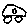
Label: car